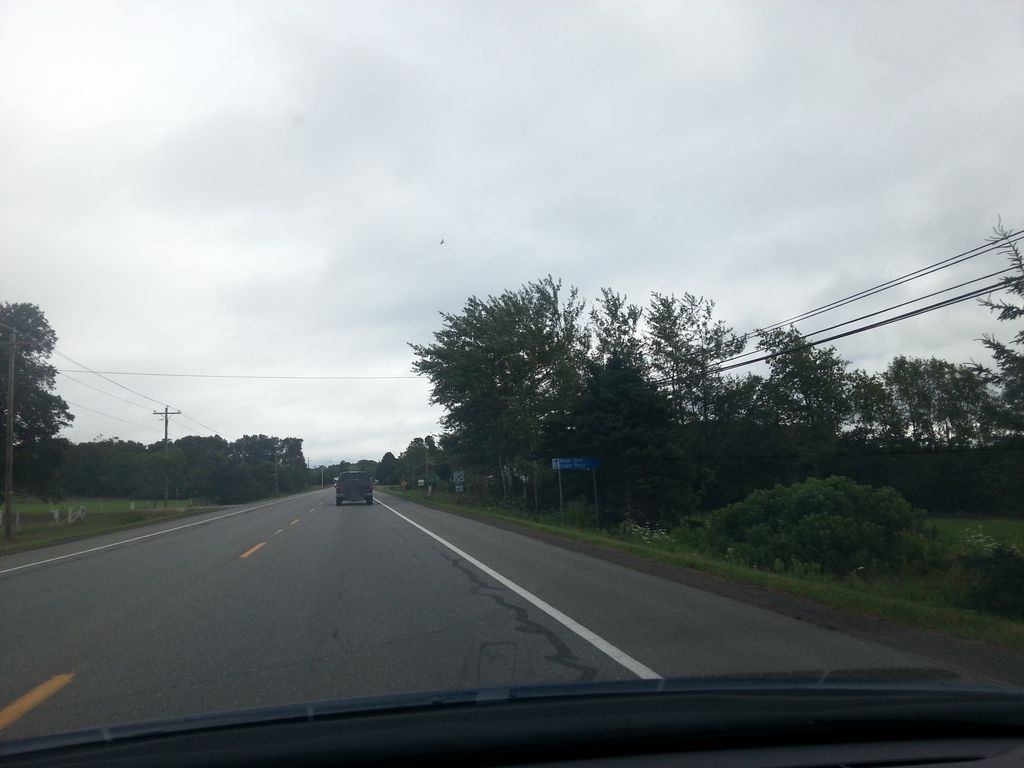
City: charlottetown